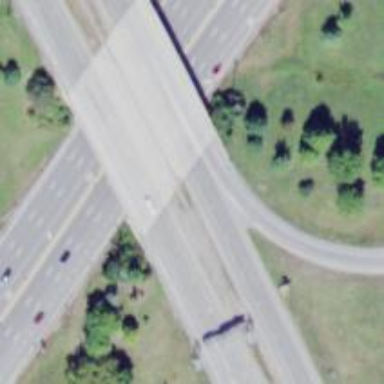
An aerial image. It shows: Primary highway.